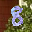
Label: 8